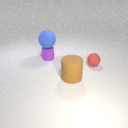
small red rubber sphere behind large brown rubber cylinder